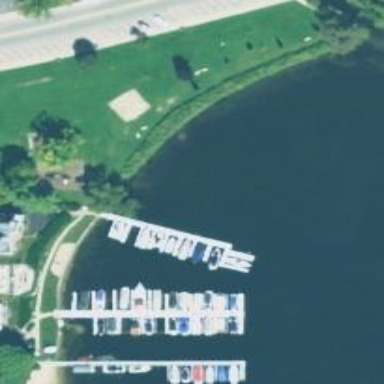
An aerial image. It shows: Marina on leisure land.